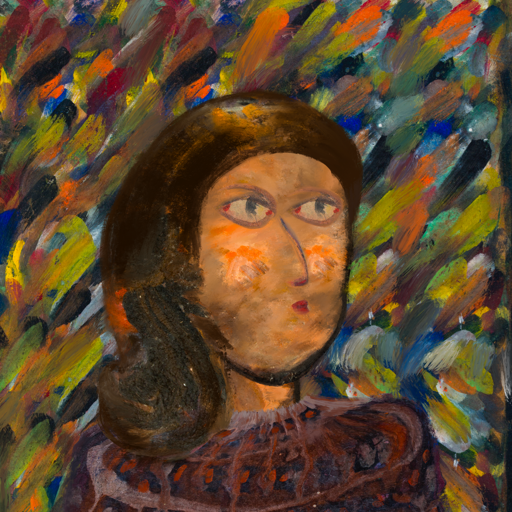
Background: An_Impression, Head And Neck Side: Gypsy_Queen, Face Side: GypsyMother, Bust: Hypocrite, Hair Side: Gypsy_Queen, Head Accessory: Blank, Second Necklace: Blank, Necklace: Blank, Baby: Blank